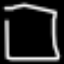
Label: square